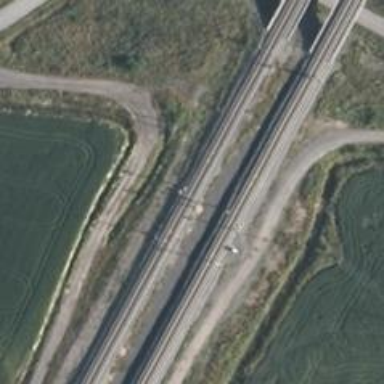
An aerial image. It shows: Railway with continuous electrified contact line.